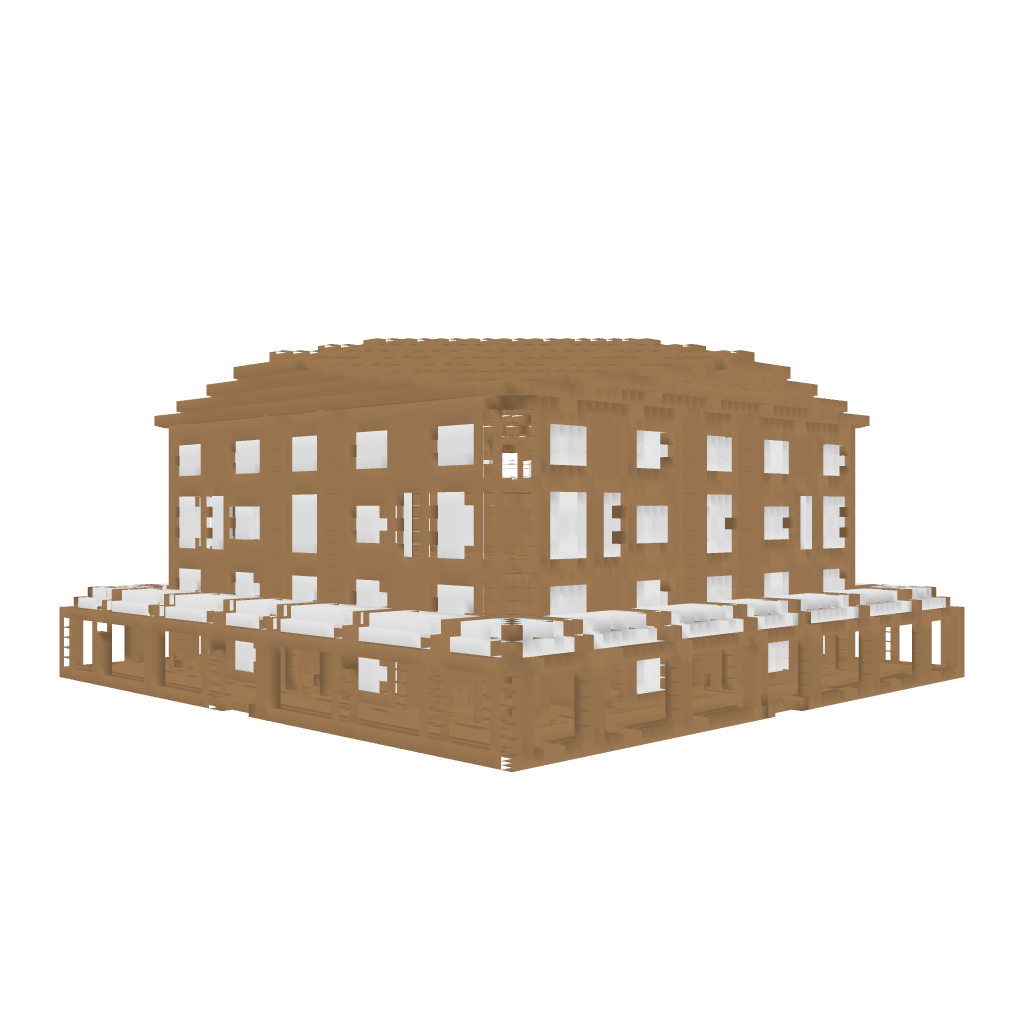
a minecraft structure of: RCSys - Wooden Store 64x64x33 high quality